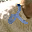
Label: 2